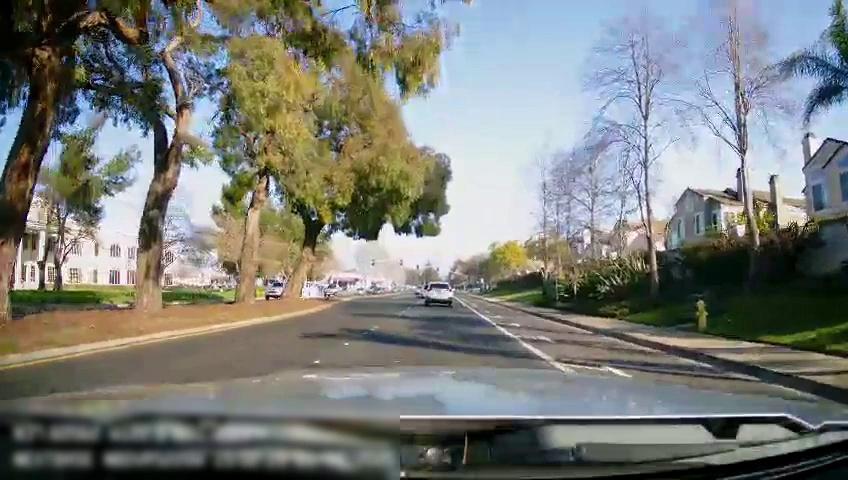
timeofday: Day
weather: Sunny
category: Drivable Space
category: Vehicles | SUV
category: Vehicles | SUV
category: Vehicles | SUV
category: Lanes | Current Lane
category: Lanes | Current Lane
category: Lanes | Alternate Lane